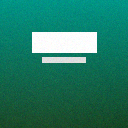
Screen state: on